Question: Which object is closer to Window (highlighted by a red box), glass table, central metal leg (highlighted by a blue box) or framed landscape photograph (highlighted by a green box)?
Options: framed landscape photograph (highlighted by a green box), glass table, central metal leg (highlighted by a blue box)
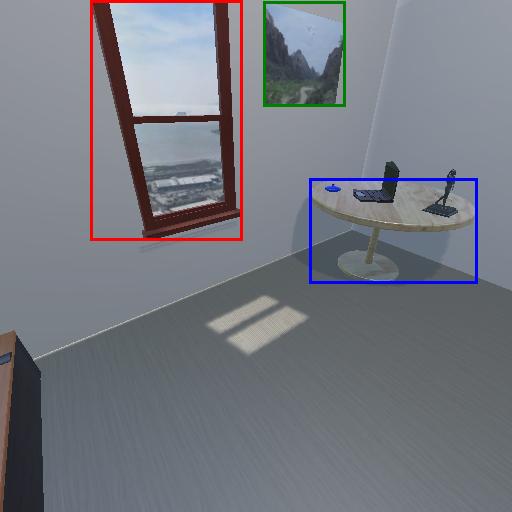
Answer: framed landscape photograph (highlighted by a green box)